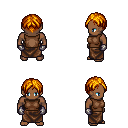
a pixel art fantasy rpg character, male body template, human, dark skin, brown sleeveless shirt, robe skirt, dark blonde parted hairstyle, metal gloves, four views (front, back, left, right), 2x2 character sprite sheet, small pixel art, hard edges, no anti-aliasing